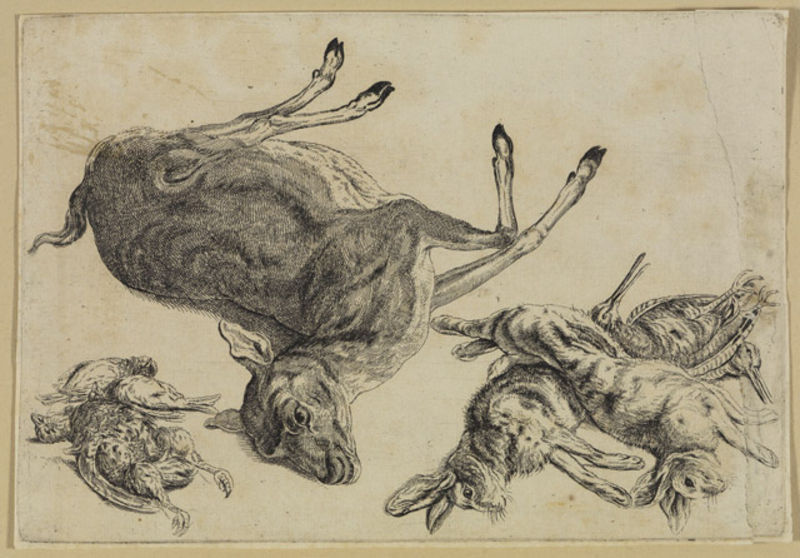
Titel: Drei Rebhühner und anderes Wildpret
Künstler: Wenzel Hollar
Standort: Karlsruhe
Institution: Staatliche Kunsthalle Karlsruhe
Schlagwörter: flügel, kopf, vogel, weiß, grau, ohr, schwarz, skizze, zeichnung, blick, tier, tiere, beige, augen, federn, gefieder, rahmen, tod, tot, vögel, auge, blatt, ohren, wald, hase, hasen, stilleben, stillleben, beine, fell, hufe, bein, füße, papier, liegen, ente, schnabel, studie, grafik, graphik, vergilbt, enten, wild, löffel, pfoten, liegend, lamm, offen, schaf, druck, druckgraphik, schwarzweiss, radierung, stich, leichen, tote, bleistift, krallen, jagd, geflügel, truthahn, beute, erlegt, fasan, gejagt, hirsch, hochwild, kaninchen, kitz, läufe, niederwild, reh, rehe, strecke, maul, wils, jagdbeute, jagt, rebhuhn, huhn, dürer, kupferstich, kalb, hühner, schnepfe, trophäe, schnepfen, kadaver, kanninchen, reg, huftier, wachtel, ahse, fassan, rebhun, tierleichen, gejagd, vergilb, augten, geflüegel